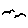
Label: bird